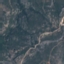
Land use / land cover: HerbaceousVegetation